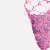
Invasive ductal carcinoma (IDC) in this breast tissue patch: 0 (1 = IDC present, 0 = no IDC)